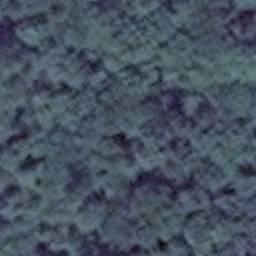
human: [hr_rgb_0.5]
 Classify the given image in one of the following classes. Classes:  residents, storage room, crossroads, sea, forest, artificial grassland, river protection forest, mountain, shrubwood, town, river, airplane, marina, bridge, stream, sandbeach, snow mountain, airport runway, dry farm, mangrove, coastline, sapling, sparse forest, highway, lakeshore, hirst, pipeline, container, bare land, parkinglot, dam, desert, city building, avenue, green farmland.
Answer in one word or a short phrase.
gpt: forest